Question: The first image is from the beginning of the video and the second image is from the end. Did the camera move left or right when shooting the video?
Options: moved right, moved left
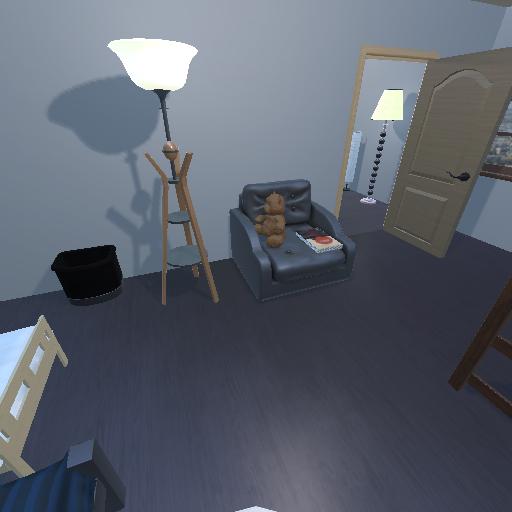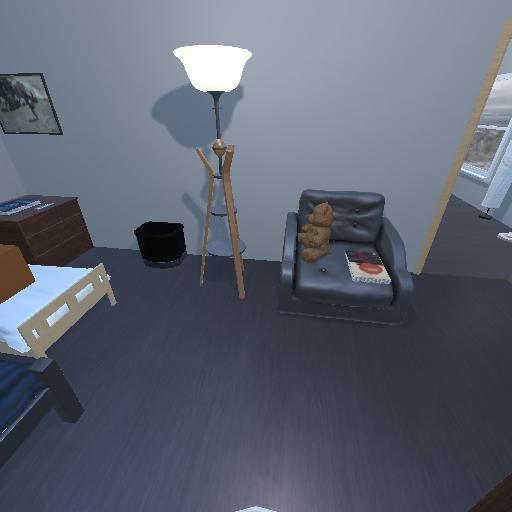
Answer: moved right